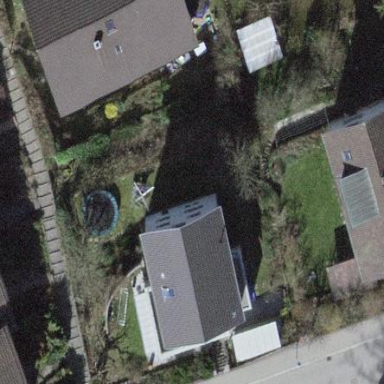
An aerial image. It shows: Detached residential building with gabled roof.